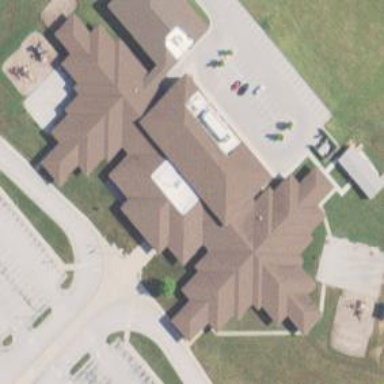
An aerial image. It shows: School.